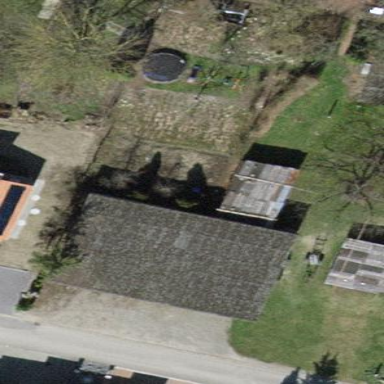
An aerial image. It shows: View of roof of building.